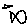
Label: fish